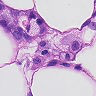
Metastatic tissue present: yes